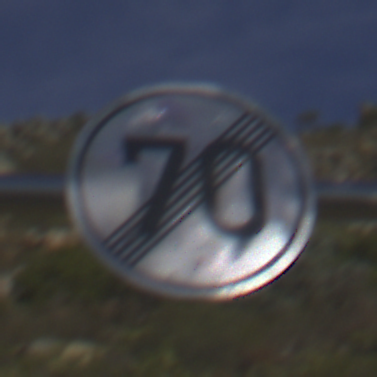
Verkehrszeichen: EndeGeschwindigkeit70
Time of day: MorningAfternoon
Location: Outdoor (RoadRail)
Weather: PartlyCloudy
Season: NotSpecified
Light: Natural